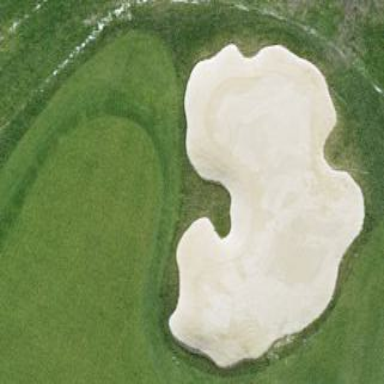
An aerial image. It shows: Golf bunker filled with natural sand.